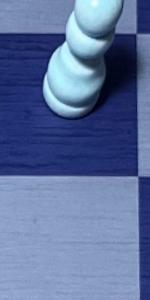
Label: Empty